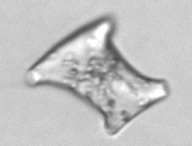
Label: Eucampia